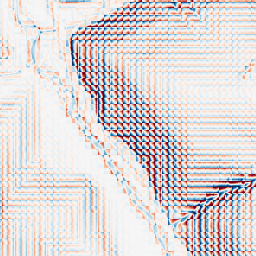
Category: wavelet
Decomposition family: wavelet_biorthogonal
Decomposition parameters: wavelet: bior1.3
level: 3
Upsampling method: regularized
Upsampling parameters: scale: 2
lambda_reg: 0.001
Upsampling scale: 2